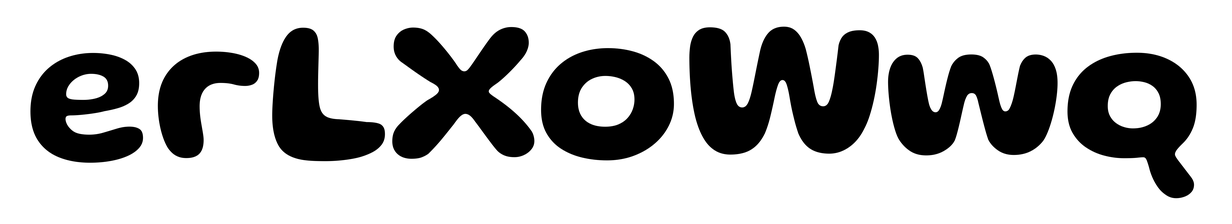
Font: Gluten_SemiBold